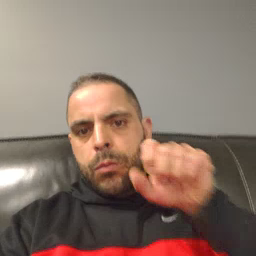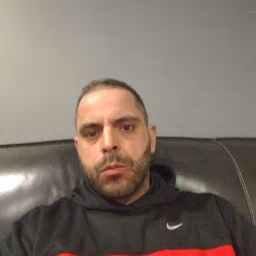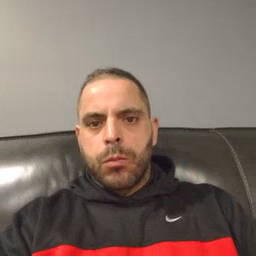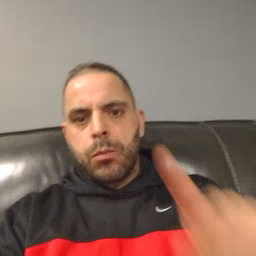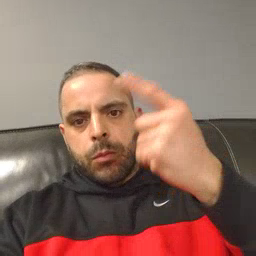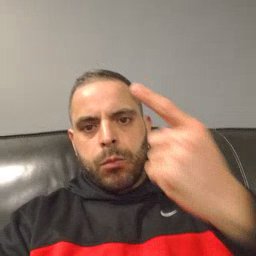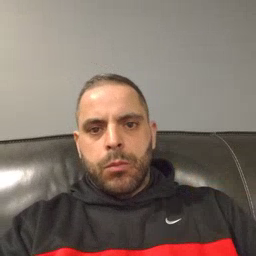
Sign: first